Interaction volume radius: 5 \u00c5
Interaction volume height: 15 \u00c5
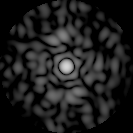
Disorder parameter: 0.8274